Fundus camera: zeiss
Shooting center: midpoint
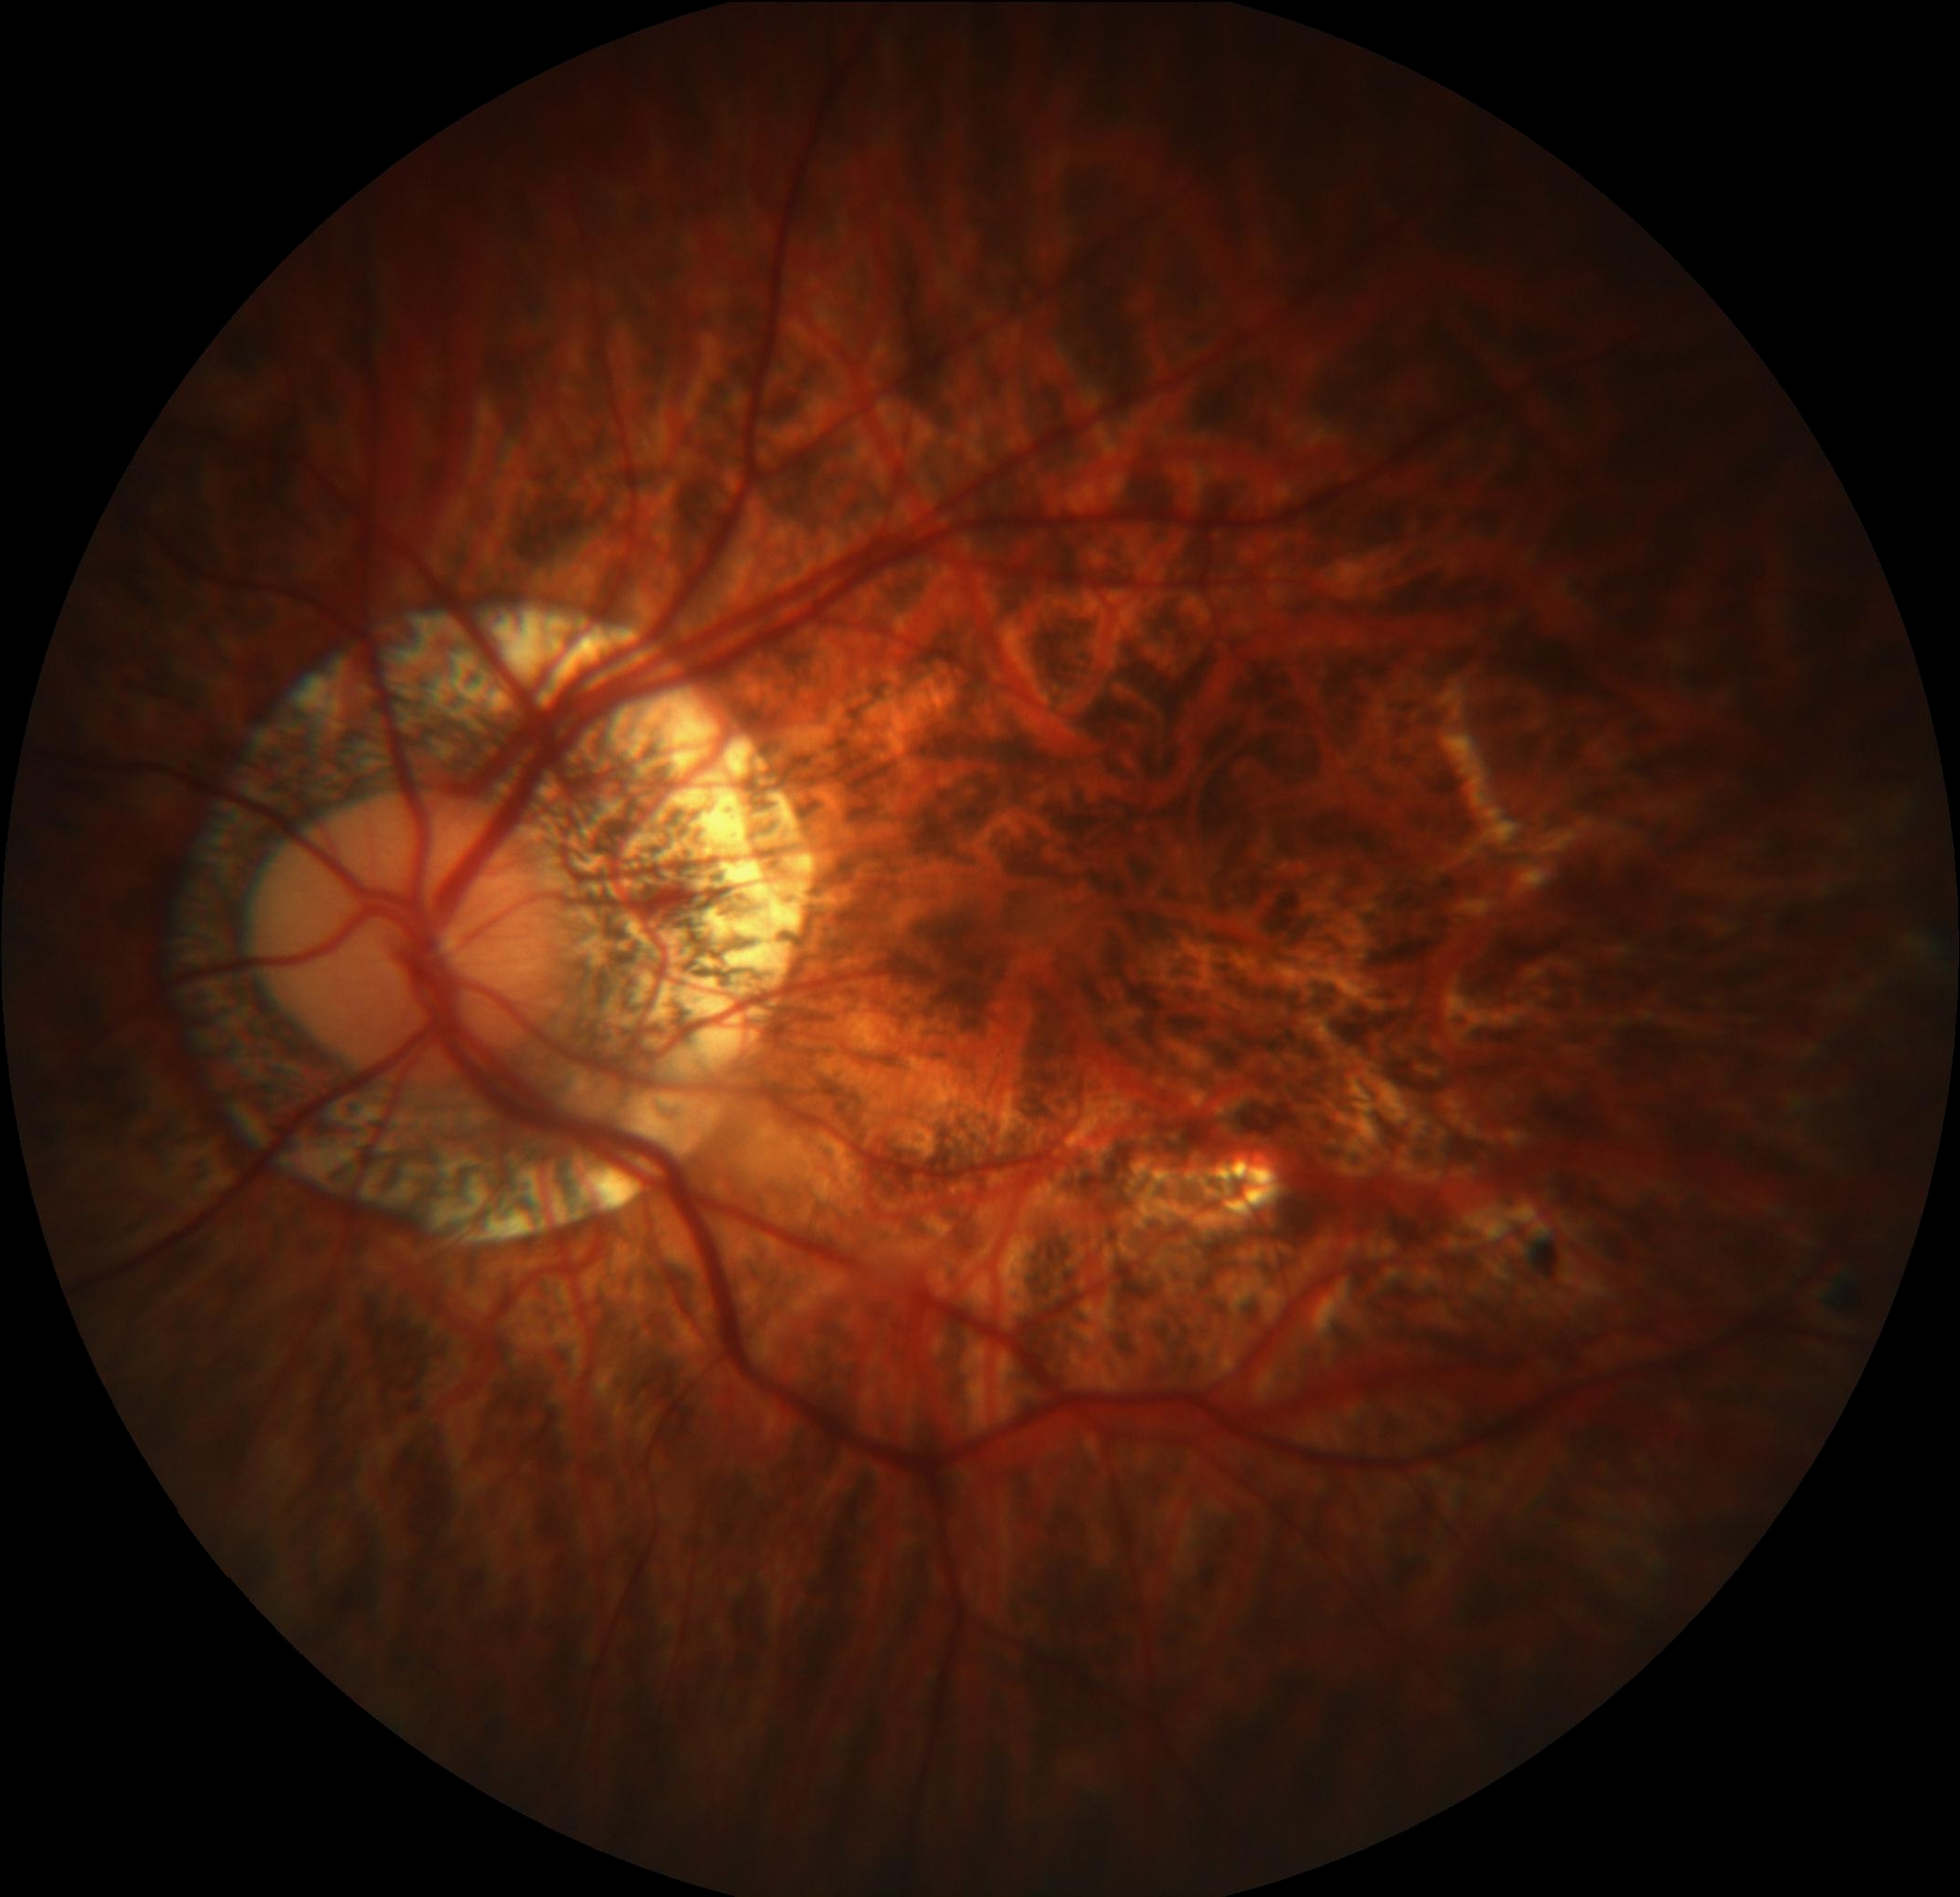
Pathologic myopia: yes
Patchy retinal atrophy: present
Retinal detachment: absent